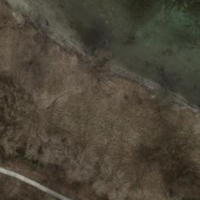
EUNIS habitat code: 14
Species observed at this site:
Phalacrocorax carbo
Aglais urticae
Myodes glareolus
Prunus padus
Troglodytes troglodytes
Helix pomatia